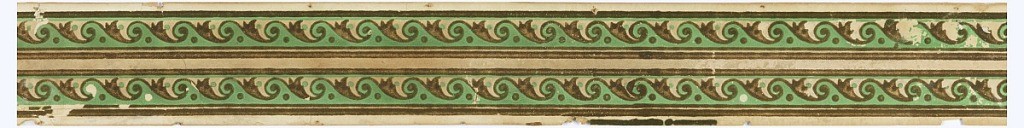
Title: Border
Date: ca. 1860
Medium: Block-printed on paper
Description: Green bands of advancing wave motif on cream field, printed in colors.